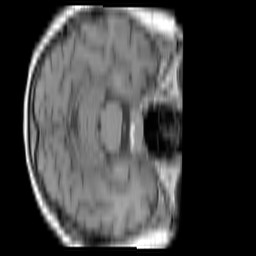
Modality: T1w
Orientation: axial
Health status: ill
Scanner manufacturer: siemens
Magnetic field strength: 3 T
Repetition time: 0.4 s
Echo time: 0.00246 s